Question: I am trying to use the BarcodeScanner plugin (from ) with PhoneGap. I have carefully followed the steps in the readme (including those in the ZXing readme) but I still get this error:
'''
Undefined symbols for architecture i386:
"_OBJC_CLASS_$_ZXingWidgetController", referenced from:
objc-class-ref in BarcodeScanner.o
"_OBJC_CLASS_$_QRCodeReader", referenced from:
objc-class-ref in BarcodeScanner.o
ld: symbol(s) not found for architecture i386
clang: error: linker command failed with exit code 1 (use -v to see invocation)
'''
The only part of the instructions that haven't gone entirely to plan was this:
>
1. Locate the "ZXingWidget.xcodeproj" file under "zxing/iphone/ZXingWidget/". Drag ZXingWidget.xcodeproj and drop it onto the root of your Xcode project's "Groups and Files" sidebar. A dialog will appear -- make sure "Copy items" is unchecked and "Reference Type" is "Relative to Project" before clicking "Add". Alternatively you can right-click on you project navigator and select 'Add files to "MyProject"'
However, when I drag the .xcodeproj onto my Project I don't get a dialog - it just appears as a 'nested' project. If I go the other route and click 'Add files to "MyProject" the dialog doesn't provide an option for "Relative to Project":

Any suggestions as to where I'm going wrong appreciated. I am somewhat unfamiliar with xcode (as are many PhoneGap developers)
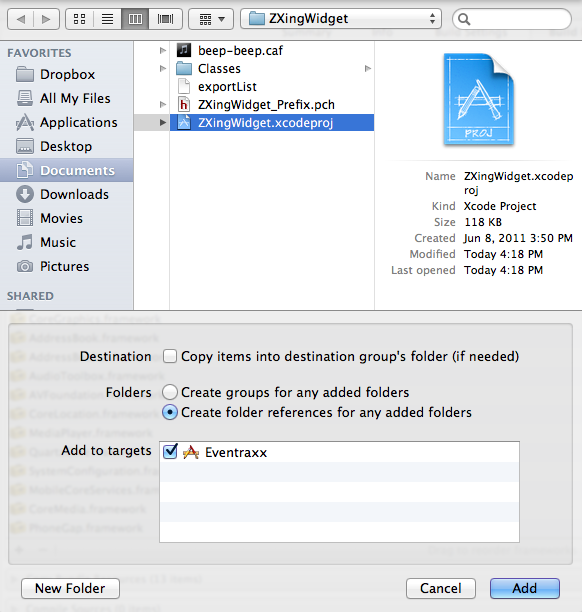
Answer: The step from the zxing iphone README that apparently didn't work is Step 2. That's the part that tells Xcode to link your app against the zxing widget library and that's what the linker isn't finding. Try double checking that.